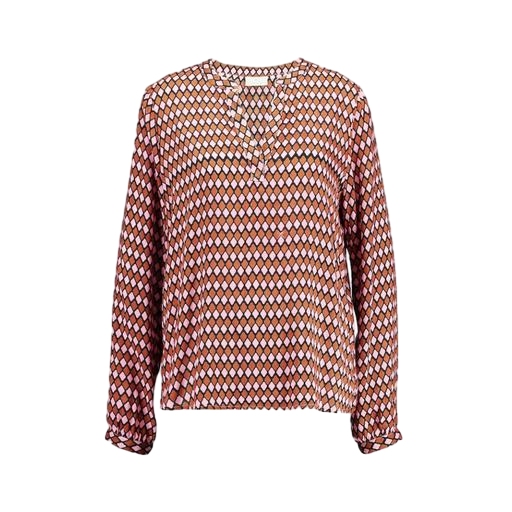
multicolor vero moda rust high neck blouse, multicolor v-neck top only macy, brown medallion-print blouse, white background